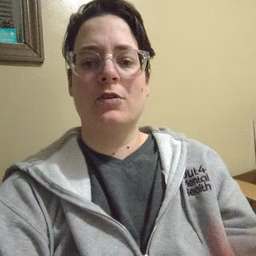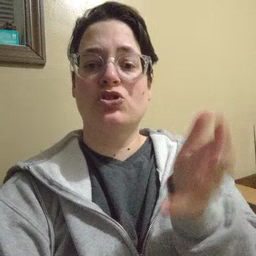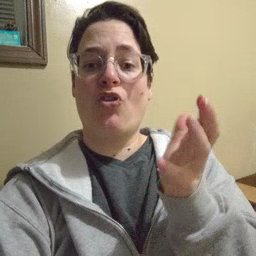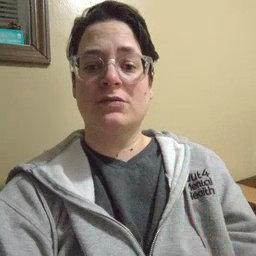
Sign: talk